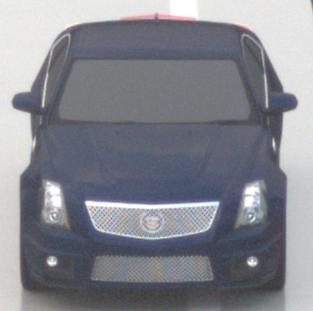
Make: Cadillac
Model: CTS-V
Detailed model: CTS-V (II) Limousine
Model produced from: 2008/11
Model produced until: 2010/12
Doors: 4
Color: blue
Road condition: wet road
Daytime: morning or afternoon
Contrast: low contrast